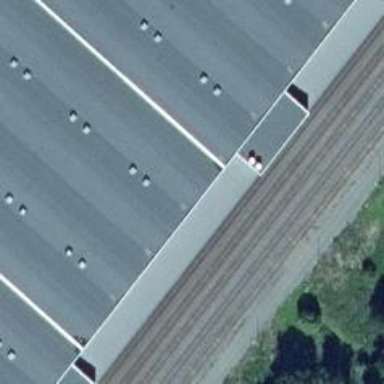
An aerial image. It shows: Close-up view of roof part of building.